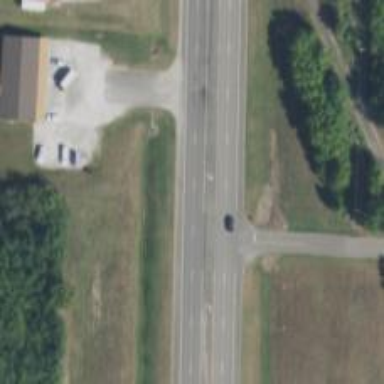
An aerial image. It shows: Stop road.